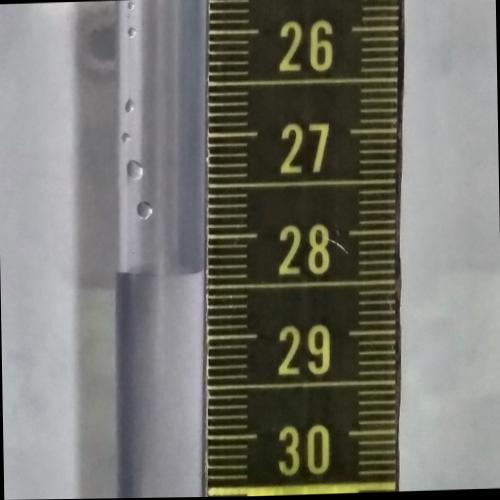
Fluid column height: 28.3 cm